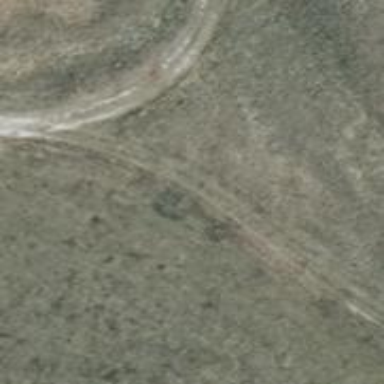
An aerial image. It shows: Grass track road with grade3 tracktype.